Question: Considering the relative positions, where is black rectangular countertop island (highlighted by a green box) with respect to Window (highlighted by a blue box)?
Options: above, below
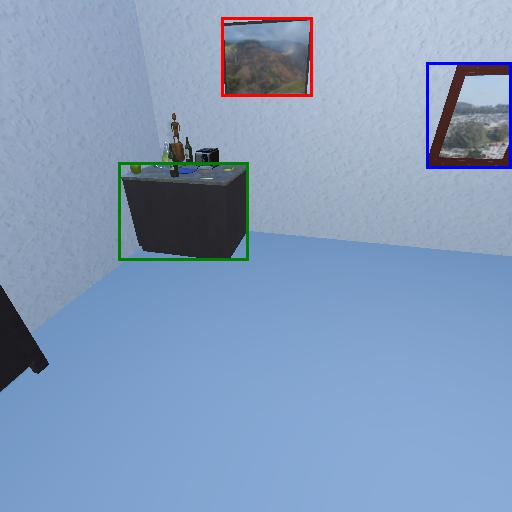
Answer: above